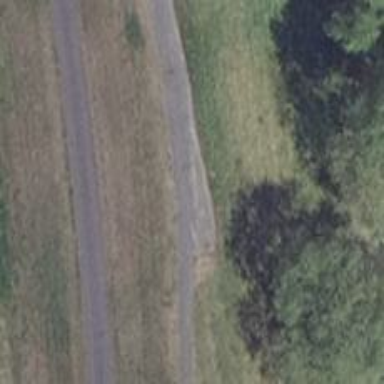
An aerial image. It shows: Asphalt track with grade1 surface type. The track is built along the dyke.